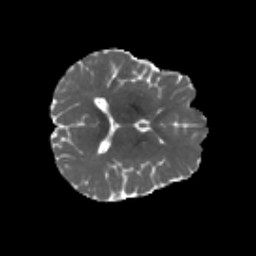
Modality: MD
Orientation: axial
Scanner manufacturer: siemens
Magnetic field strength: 3 T
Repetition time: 4.16 s
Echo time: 0.0806 s